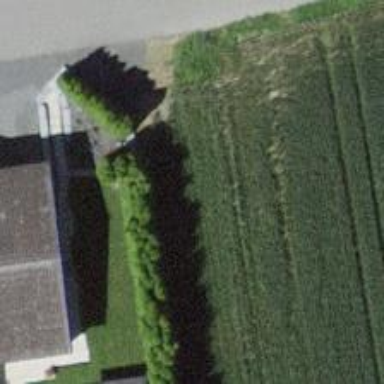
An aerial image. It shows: Hedge acting as barrier.